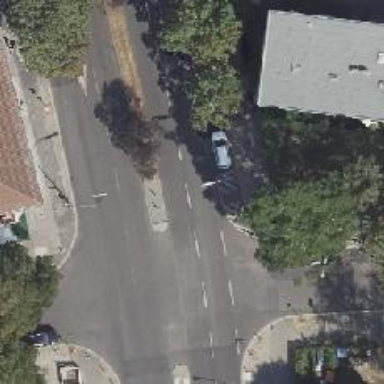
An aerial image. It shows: Unmarked footway crossing with traffic island.